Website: crate-barrel
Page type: billing-address
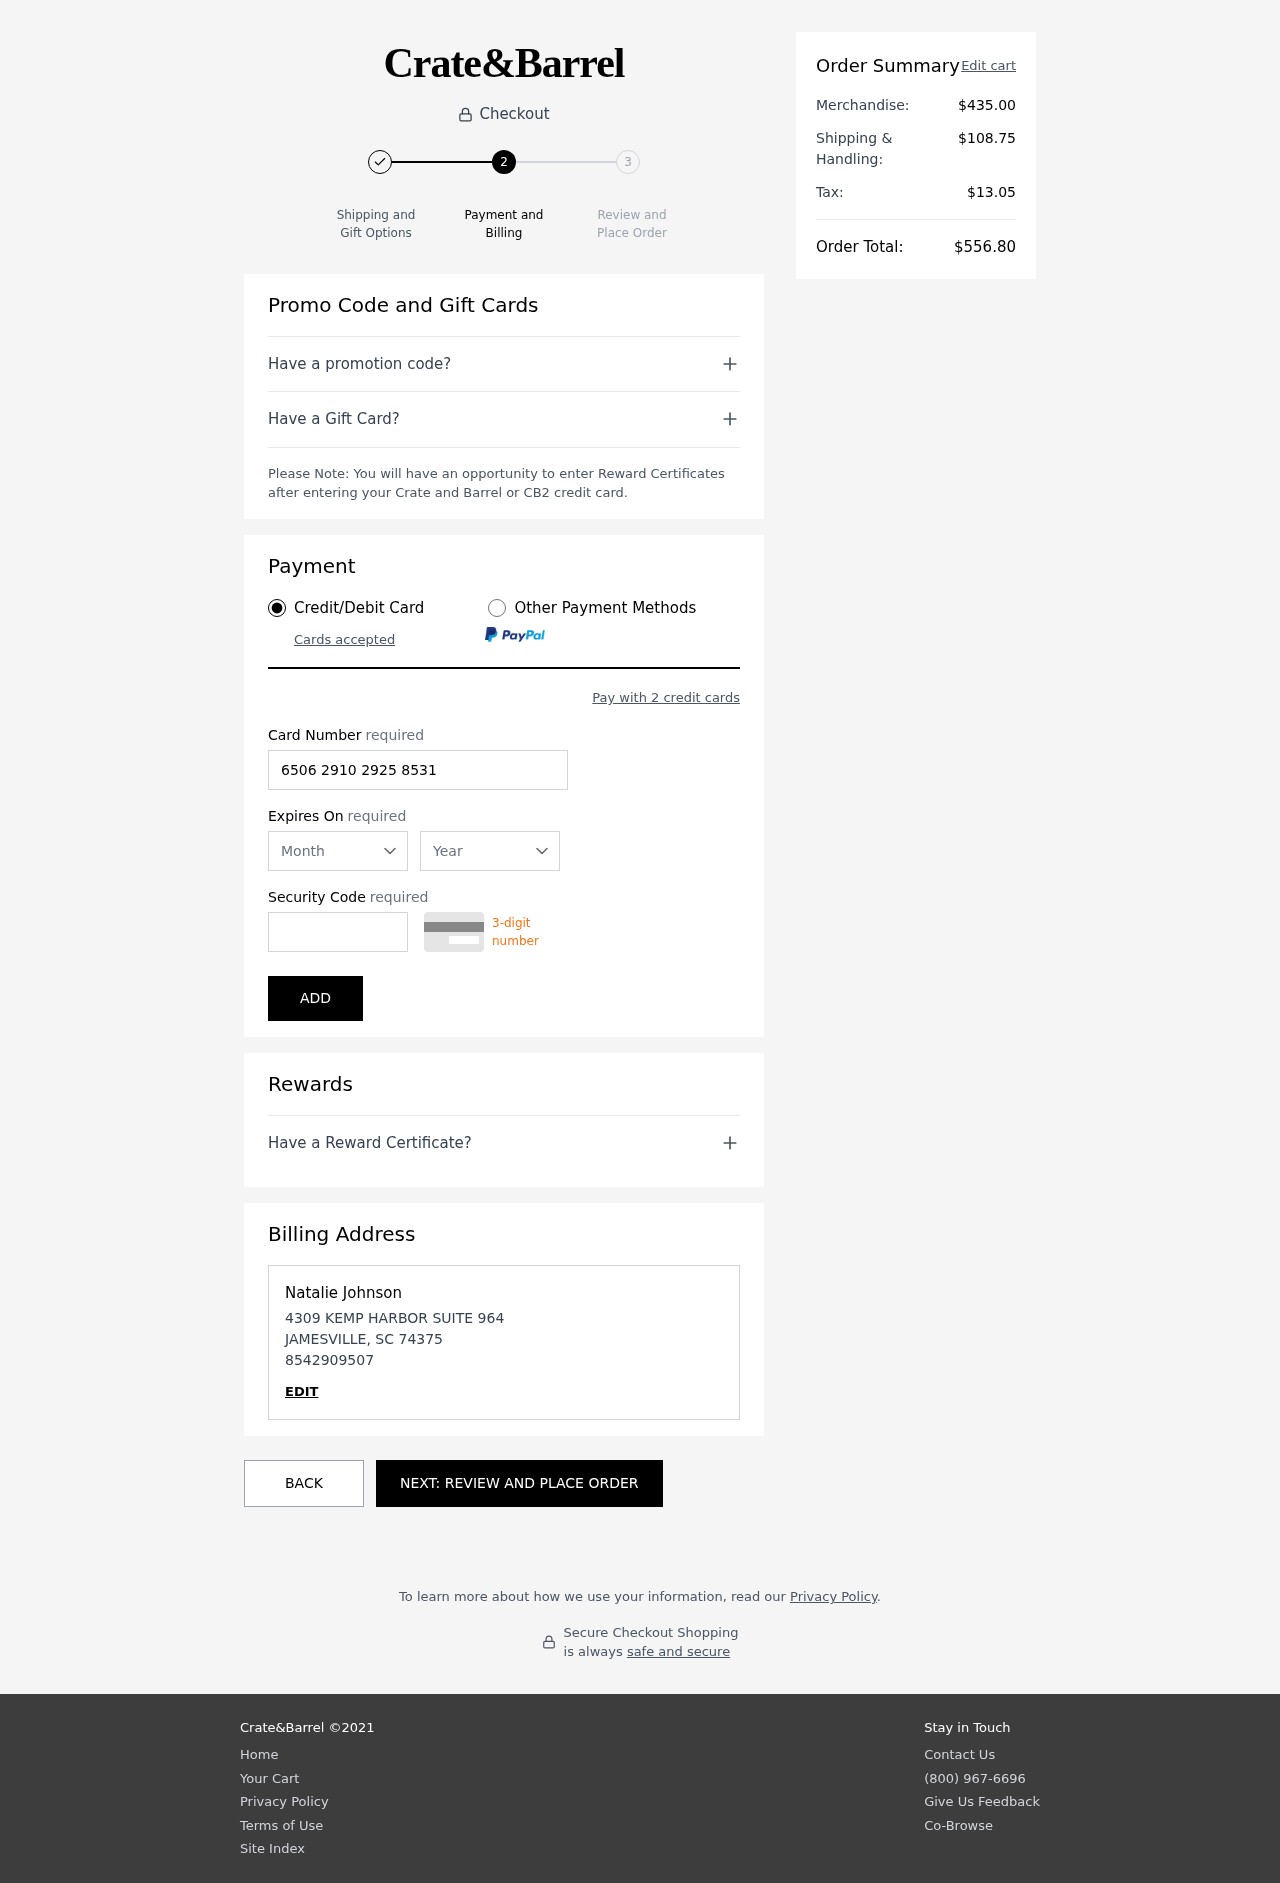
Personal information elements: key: PII_CARD_CVV
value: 452
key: PII_CARD_EXPIRY_MONTH
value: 06
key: PII_CARD_EXPIRY_YEAR
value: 27
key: PII_CARD_NUMBER
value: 6506 2910 2925 8531
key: PII_CITY
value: JAMESVILLE
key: PII_FULLNAME
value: Natalie Johnson
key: PII_PHONE
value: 8542909507
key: PII_POSTCODE
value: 74375
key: PII_STATE_ABBR
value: SC
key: PII_STREET
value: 4309 KEMP HARBOR SUITE 964
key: PII_FIRSTNAME
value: Natalie
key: PII_LASTNAME
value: Johnson
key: PII_PHONE_LINE
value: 9507
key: PII_PHONE_SUFFIX
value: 9507
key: PII_POSTCODE_FULL
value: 74375
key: PII_PHONE2
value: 8542909507
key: PII_PHONE3
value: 8542909507
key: PII_FULLNAME2
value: Natalie Johnson
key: PII_FULLNAME3
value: Natalie Johnson
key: PII_FIRSTNAME2
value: Natalie
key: PII_FIRSTNAME3
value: Natalie
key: PII_LASTNAME2
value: Johnson
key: PII_LASTNAME3
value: Johnson
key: PII_FIRSTNAME_DERIVED
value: Natalie
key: PII_LASTNAME_DERIVED
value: Johnson
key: PII_PHONE_NUMERIC
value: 8542909507
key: PII_PHONE_LINE_NUMERIC
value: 9507
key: PII_PHONE_SUFFIX_NUMERIC
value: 9507
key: PII_POSTCODE_NUMERIC
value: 74375
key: PII_PHONE2_NUMERIC
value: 8542909507
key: PII_PHONE3_NUMERIC
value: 8542909507
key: PII_FULLNAME_DERIVED
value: Natalie Johnson
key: PII_NAME_FULL_DERIVED
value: Natalie Johnson
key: PII_PHONE_DIGITS
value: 8542909507
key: PII_PHONE_LAST4
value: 9507
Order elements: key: ORDER_SUBTOTAL
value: $435.00
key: ORDER_SHIPPING_COST
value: $108.75
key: ORDER_TAX
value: $13.05
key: ORDER_TOTAL
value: $556.80